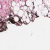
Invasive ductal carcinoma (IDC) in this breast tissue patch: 0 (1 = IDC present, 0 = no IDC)